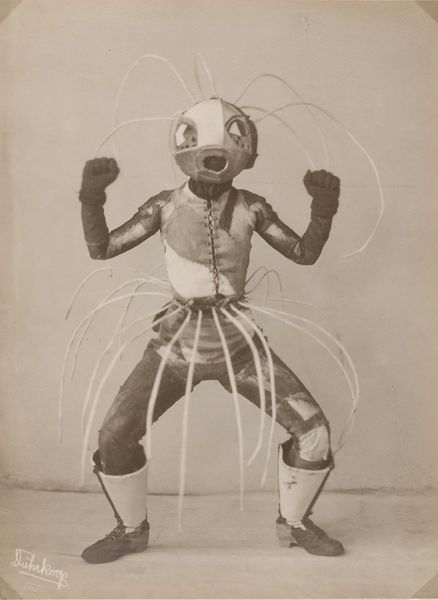
Titel: Tanzmaske 'Toboggan Frau' von Lavinia Schulz
Künstler: Minya Diez-Dührkoop
Standort: Hamburg
Institution: Museum für Kunst und Gewerbe Hamburg
Schlagwörter: silber, tanzen, foto, fotografie, photographie, maske, photo, karton, lichtbild, silbergelatine, theaterfotografie, brom, silbergelatinepapier, bromsilbergelatinepapier, entwicklungspapier, gelatinepapier, schwarzweißpositivverfahren, silbersalzverfahren, schwarzweißfotografie, theaterphotographie, maskentanz, bühnenkunst